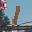
Label: 1